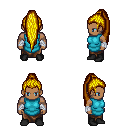
a pixel art fantasy rpg character, male body template, human, dark skin, teal tunic, robe skirt, blonde extra-long topknot hairstyle, white cloth bandages, black shoes, four views (front, back, left, right), 2x2 character sprite sheet, small pixel art, hard edges, no anti-aliasing